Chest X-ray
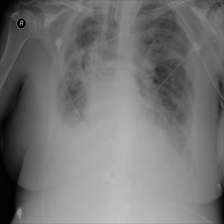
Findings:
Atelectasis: negative
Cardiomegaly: negative
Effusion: positive
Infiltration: negative
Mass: negative
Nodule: negative
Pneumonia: negative
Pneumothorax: negative
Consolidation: negative
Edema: negative
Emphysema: negative
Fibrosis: negative
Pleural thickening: negative
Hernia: negative